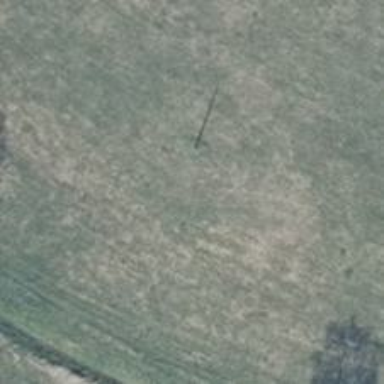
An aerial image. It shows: Power pole.